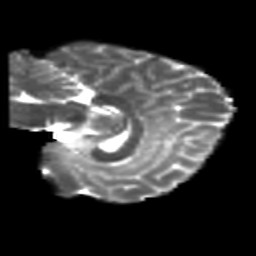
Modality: T2w
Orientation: sagittal
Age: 24
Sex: female
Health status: healthy
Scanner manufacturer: siemens
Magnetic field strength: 3 T
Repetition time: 10.8 s
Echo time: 0.082 s